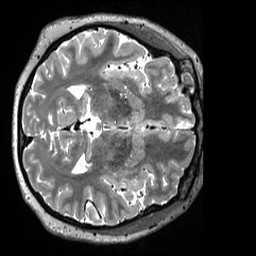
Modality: T2w
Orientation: axial
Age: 41
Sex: female
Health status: healthy
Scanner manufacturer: siemens
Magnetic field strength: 3 T
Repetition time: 3.2 s
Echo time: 0.563 s